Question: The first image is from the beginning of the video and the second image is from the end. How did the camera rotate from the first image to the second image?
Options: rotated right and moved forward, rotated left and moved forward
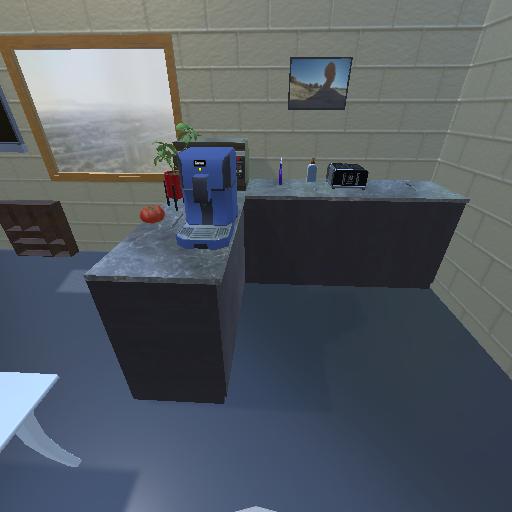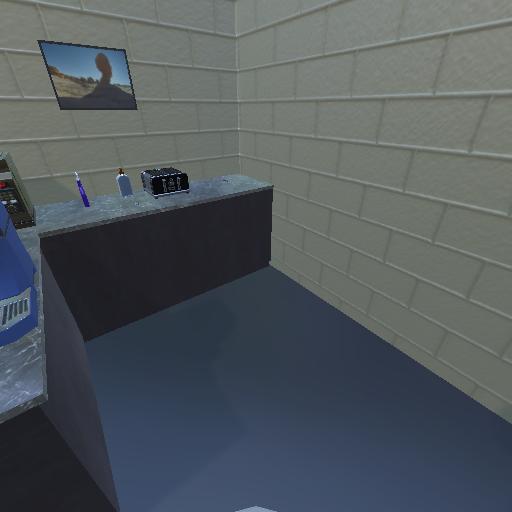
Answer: rotated right and moved forward